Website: apple
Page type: account-selection
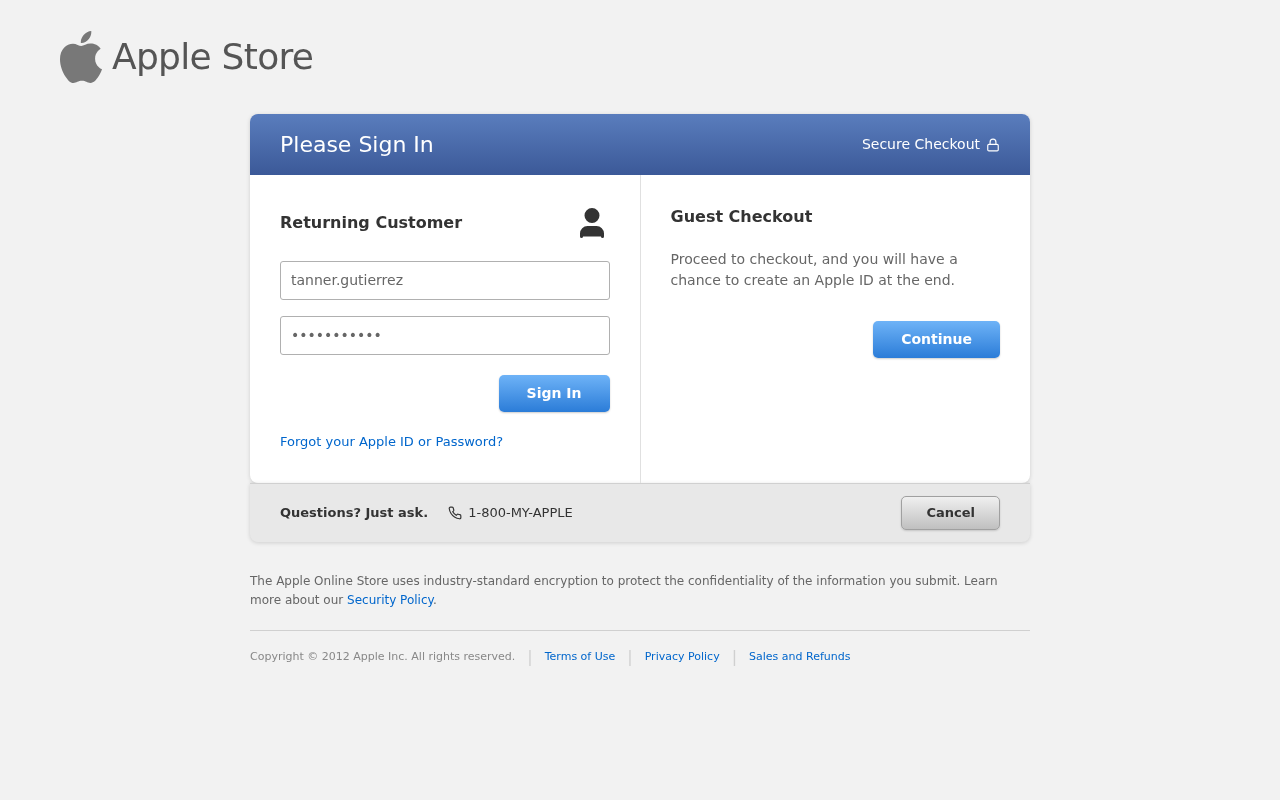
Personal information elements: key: PII_LOGIN_USERNAME
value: tanner.gutierrez